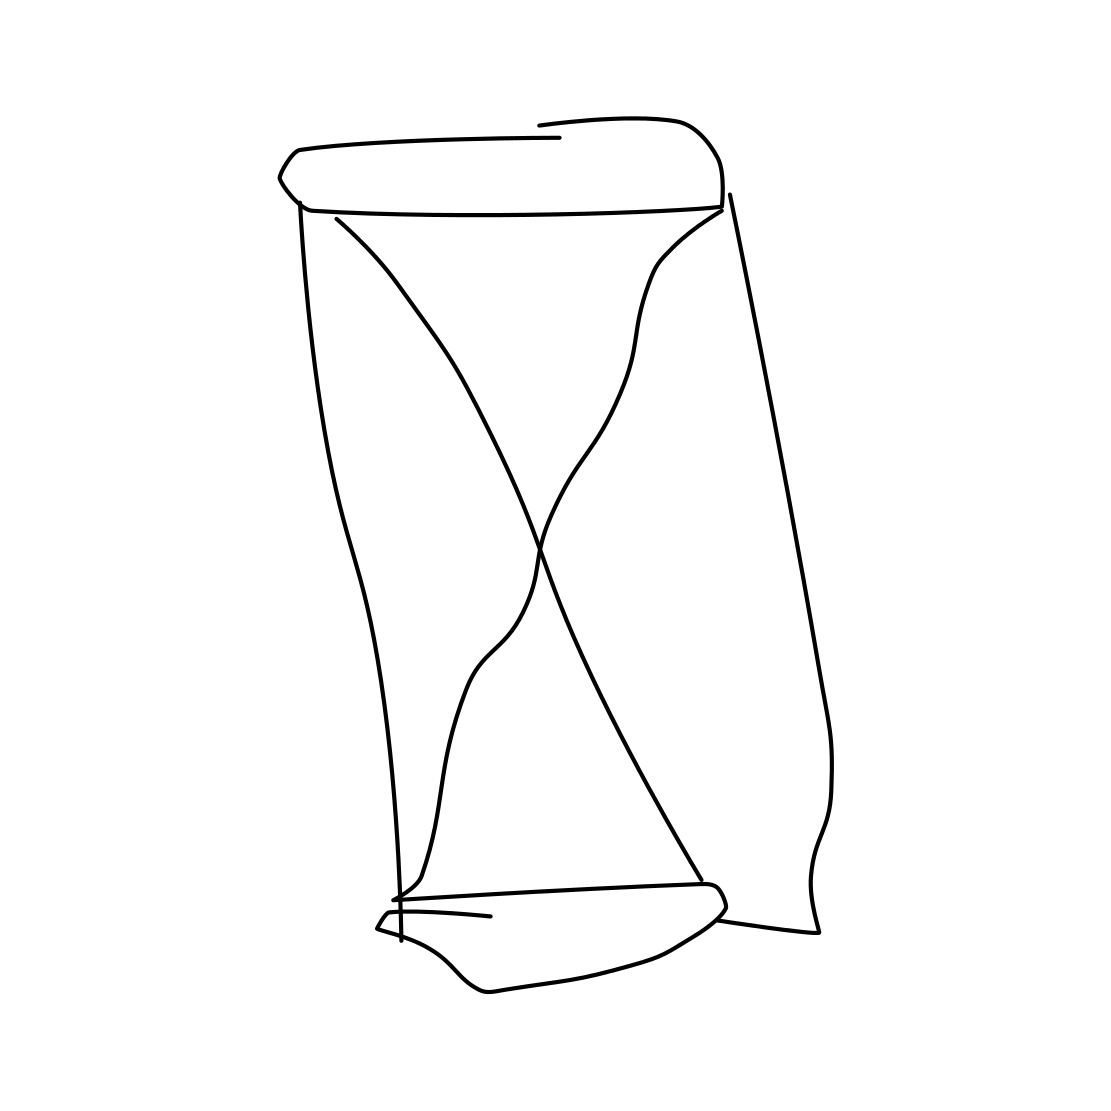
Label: hourglass